Question:
I had just a few class of java on college, but I want to do a thing that I don't know how.
Is basically a window with a SplitPane, on I have a menu made with toggle buttons, and on the I need to change the content based on each button.
- Theres any way to design the and on separated 'JFrame Form' and load then inside my 'Right Side' when I click on menu items?- Another idea is, put the ViewA and ViewB put a 'JTabbedPane' on the , and hide the Tabs. So there's any way to hide the tabs?
I have none experience developing in java, any problem about this concept (difficult, loading time, memory, maintenance), If you guy know a better way to to this, I just don't want a lot of windows popping up.
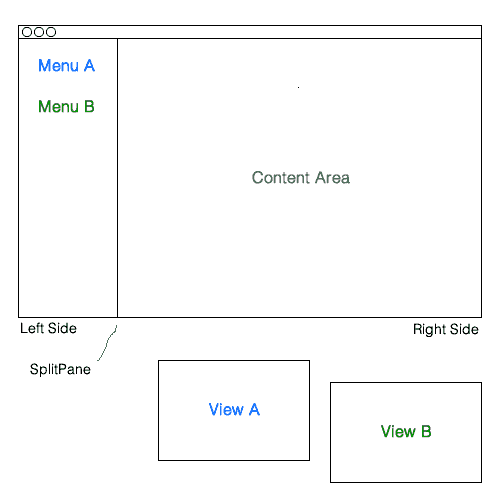
Answer: A really simply way would be to simply have a set of 'jPanels' in the right side, with only one ever set to 'Visible'.
Basically, for each toggle on the left side, you will have an Event Listener that does this:
'''
private void toggle1ActionPerformed(java.awt.event.ActionEvent evt) {
jPanel1.setVisible(false);
jPanel2.setVisible(false);
jPanel3.setVisible(true);
}
'''
Simply changing the true value depending on the individual toggle.
In Netbeans, if using the GUI editor, you can simply double click the toggle button to generate the listener and appropriate method, then fill in the code for it.